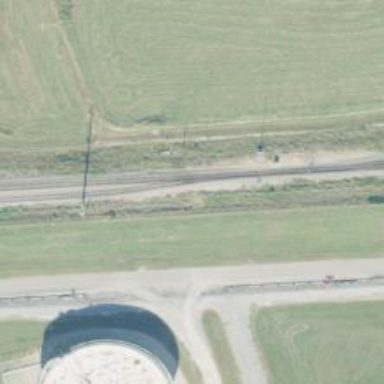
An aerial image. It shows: Railway siding for service.